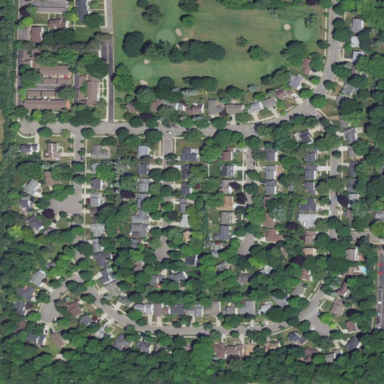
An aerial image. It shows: This residential area consists of single-family homes.